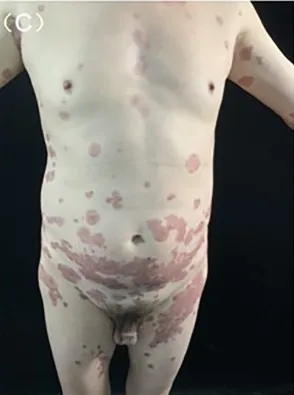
Clinical presentation before and after treatment. (C, D) After 1 month of treatment, bullae and erosion were removed.
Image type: medical_photograph (skin_photograph)